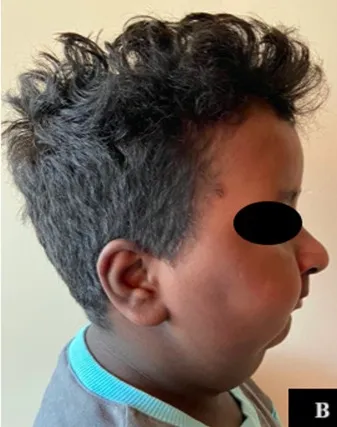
Micrognathia, and ,short neck, extremities.
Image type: medical_photograph (oral_photograph)